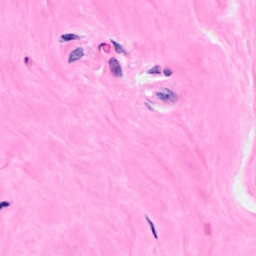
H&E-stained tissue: Breast